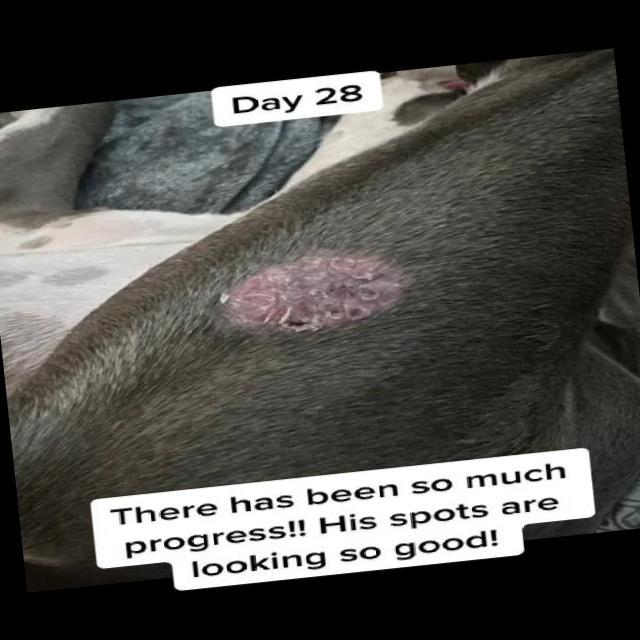
Canine ringworm (Dermatophytosis) — fungal infection caused by Microsporum or Trichophyton. Presents with circular alopecia, scaling, crusting, and broken hairs.